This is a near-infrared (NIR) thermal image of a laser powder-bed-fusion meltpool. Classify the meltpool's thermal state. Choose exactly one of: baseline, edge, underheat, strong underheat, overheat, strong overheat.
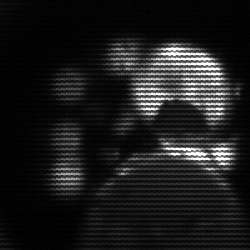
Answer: edge